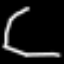
Label: octagon